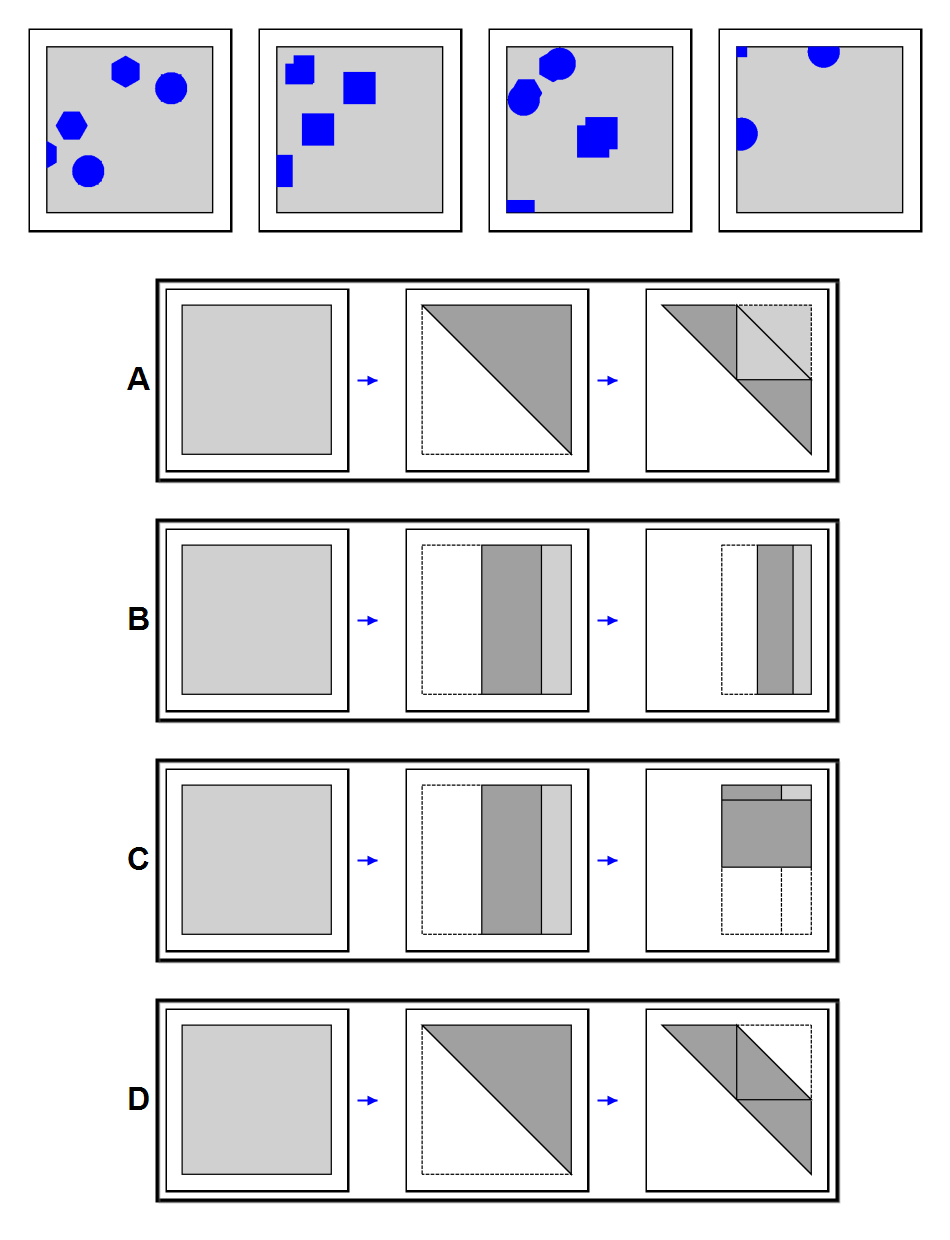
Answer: A